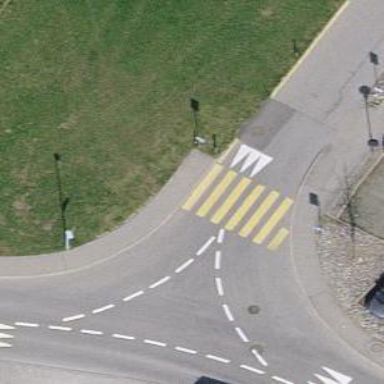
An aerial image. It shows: Zebra crossing on the road.